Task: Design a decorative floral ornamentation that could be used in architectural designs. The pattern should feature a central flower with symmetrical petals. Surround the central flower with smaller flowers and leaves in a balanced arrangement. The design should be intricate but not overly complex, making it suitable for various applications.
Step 882:
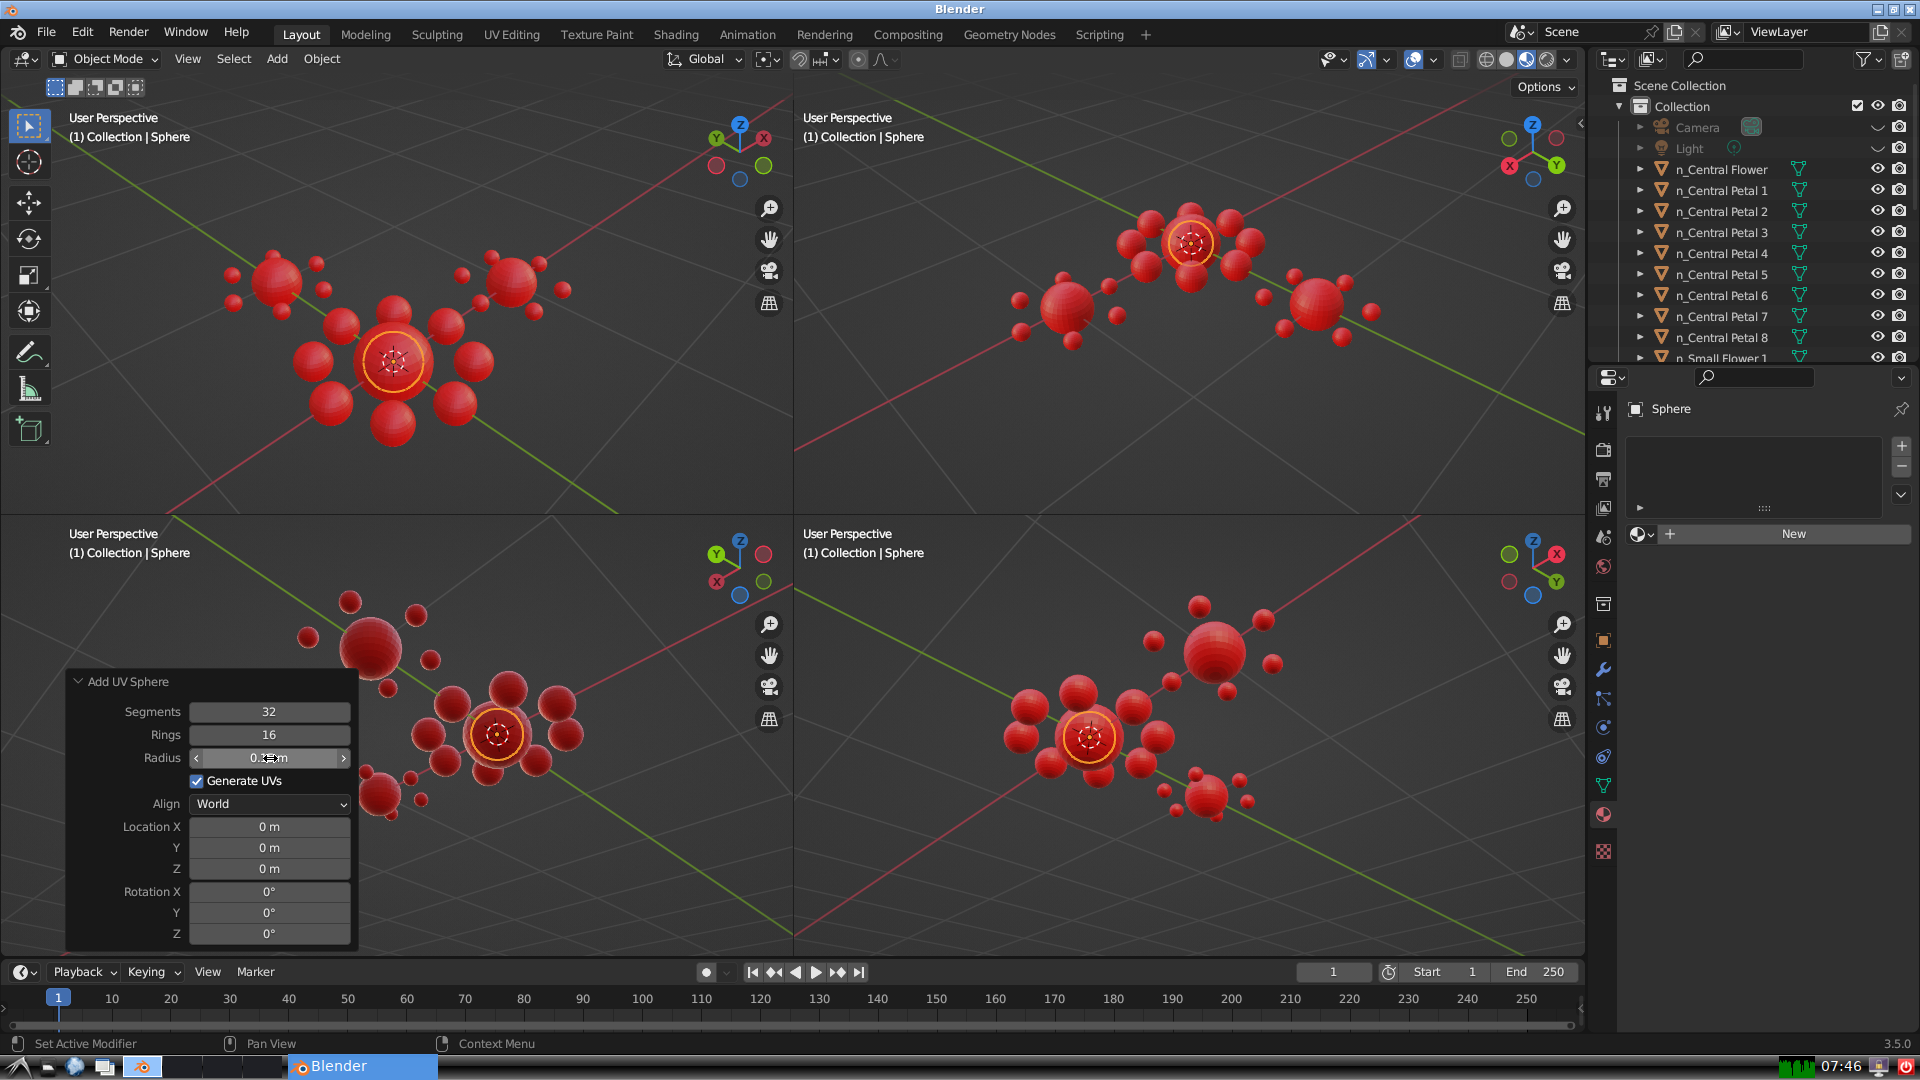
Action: {"mouse_move": [960, 540]}